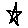
Label: star